Aerial crown-view tile of a tropical tree (Barro Colorado Island, Panama), acquired 20241014:
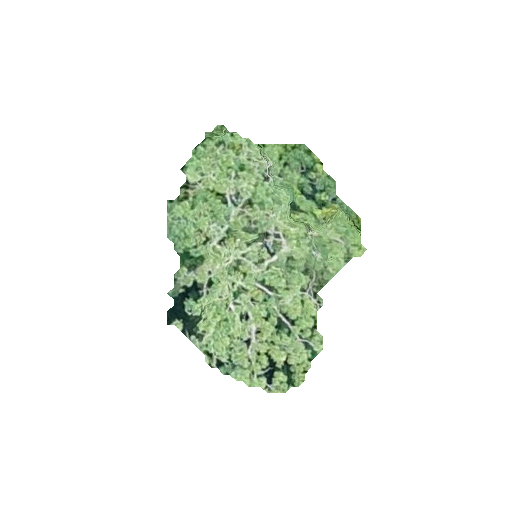
Species: Protium stevensonii
GBIF accepted scientific name: Tetragastris panamensis
Crown area: 55.66 m²